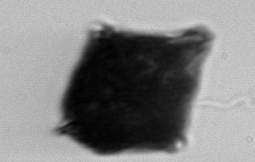
Label: Gonyaulax